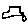
Label: car